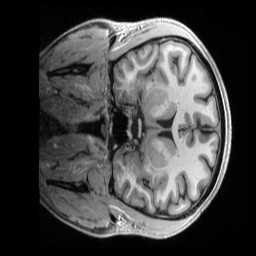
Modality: T1w
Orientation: coronal
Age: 24
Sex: male
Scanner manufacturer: siemens
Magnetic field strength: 3 T
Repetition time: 2.5 s
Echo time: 0.00296 s